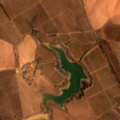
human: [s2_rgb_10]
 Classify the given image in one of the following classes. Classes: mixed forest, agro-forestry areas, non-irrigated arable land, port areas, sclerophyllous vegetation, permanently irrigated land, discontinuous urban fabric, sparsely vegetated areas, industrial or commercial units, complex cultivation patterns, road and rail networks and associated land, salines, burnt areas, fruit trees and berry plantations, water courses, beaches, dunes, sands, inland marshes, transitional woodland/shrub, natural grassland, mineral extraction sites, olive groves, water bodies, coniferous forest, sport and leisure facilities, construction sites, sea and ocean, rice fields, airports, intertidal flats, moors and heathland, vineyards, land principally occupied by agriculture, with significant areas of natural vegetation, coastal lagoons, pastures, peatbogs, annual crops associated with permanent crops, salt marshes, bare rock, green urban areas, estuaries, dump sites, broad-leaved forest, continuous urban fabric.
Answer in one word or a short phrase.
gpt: non-irrigated arable land, permanently irrigated land, vineyards, fruit trees and berry plantations, complex cultivation patterns, transitional woodland/shrub, water bodies